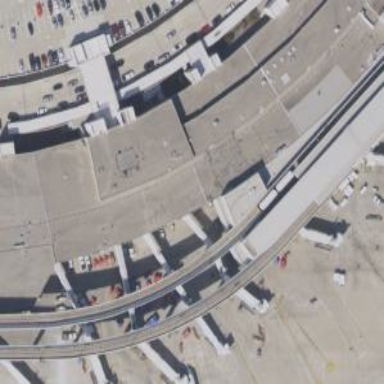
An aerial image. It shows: Airport gate.